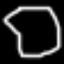
Label: octagon